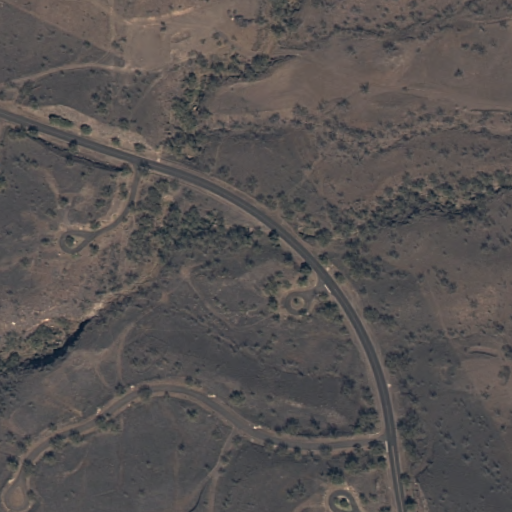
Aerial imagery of valley in Hawaii named Palapalai Gulch containing only unknown